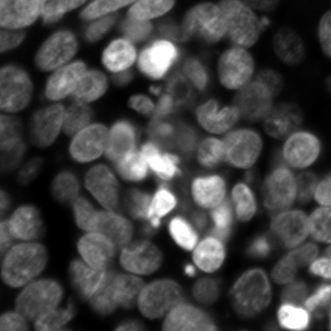
Tissue sample: ovarian
Magnification: 10.0x
Cell type: Epithelial cells
Senescence state: normal